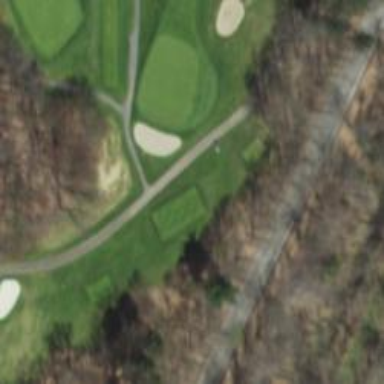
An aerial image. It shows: Path designated for golf carts.